Current action and preconditions to check: trajectory_clear

Your task: For each precondition in the list above, predict whether it will hold at this action.

Consider the current scene as observed from the mobile robot's camera, and analyze the predicted future states of all dynamic agents (e.g., people, animals, vehicles, or any moving entities) within the NEXT SECOND.

IMPORTANT: Only answer "very likely" if you are absolutely certain—based on strong, clear evidence—that a dynamic agent will violate the precondition in the predicted future state. Do NOT answer "very likely" for unlikely, ambiguous, or low-probability risks.

Ask yourself for each precondition: Is there a high probability, with clear and convincing evidence, that the predicted future states of any dynamic agent will interfere with the predicted future state of the currently executing action within the NEXT SECOND, causing that precondition to fail?

Assess the risk level based on these predictions. Use "likely" or "very likely" if motions create a clear risk of interference.

Use "neutral" or "improbable" if agents are nearby but their predicted paths are clearly diverging or non-conflicting.

Failure Risk Categories: "very improbable", "improbable", "neutral", "likely", "very likely"

Answer Format: Output ONLY the probability_of_failure value from these categories: "very improbable", "improbable", "neutral", "likely", "very likely"

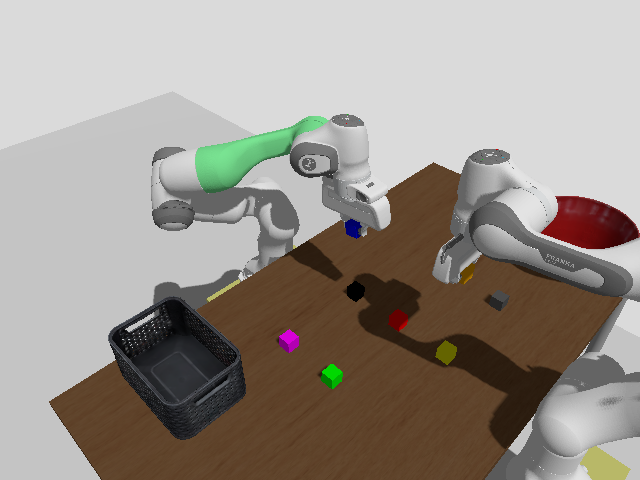

Answer: very improbable